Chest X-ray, PA view. Patient: 73 years old, sex M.
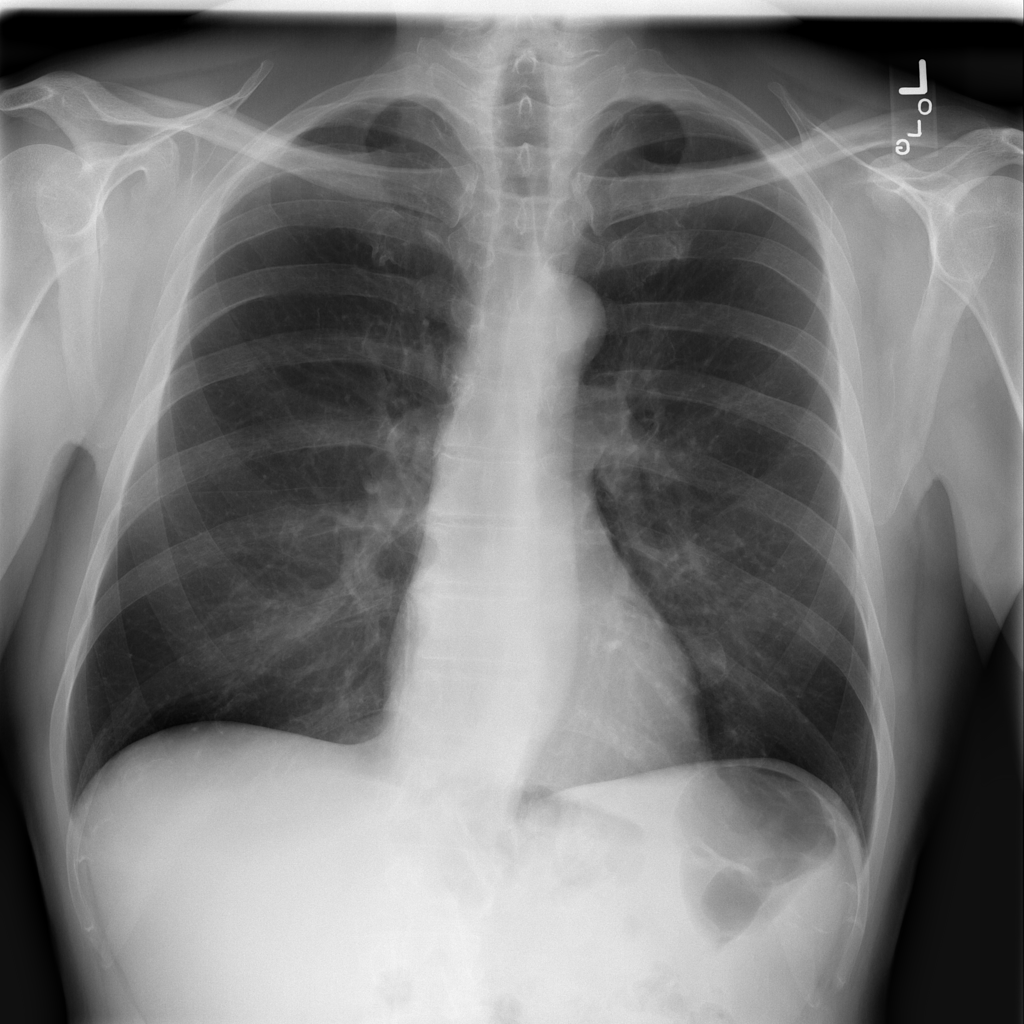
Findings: No Finding